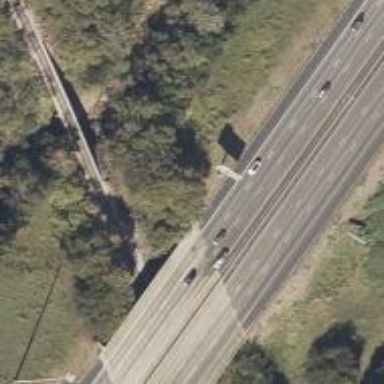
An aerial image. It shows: Asphalt motorway.